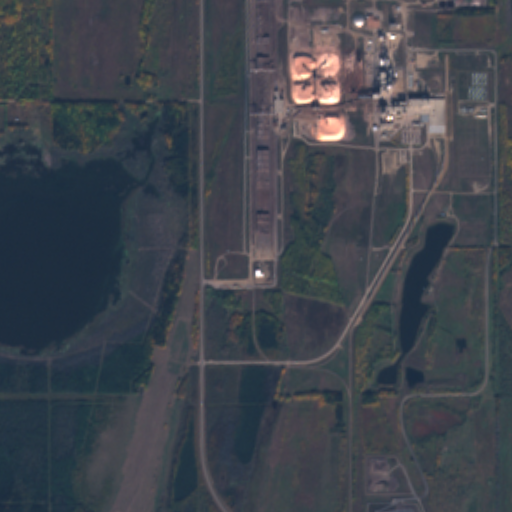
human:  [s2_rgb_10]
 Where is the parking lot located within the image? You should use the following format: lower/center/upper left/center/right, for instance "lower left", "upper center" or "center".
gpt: The parking lot is located in the upper right of the image.
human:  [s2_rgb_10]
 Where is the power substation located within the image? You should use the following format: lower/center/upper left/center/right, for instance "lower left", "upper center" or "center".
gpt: The power substation is located in the upper right of the image.
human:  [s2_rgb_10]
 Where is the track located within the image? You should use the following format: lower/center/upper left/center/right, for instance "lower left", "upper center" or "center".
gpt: There is no track in the image.